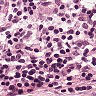
Metastatic tissue present: no